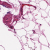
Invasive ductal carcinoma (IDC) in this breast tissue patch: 0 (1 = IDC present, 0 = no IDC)